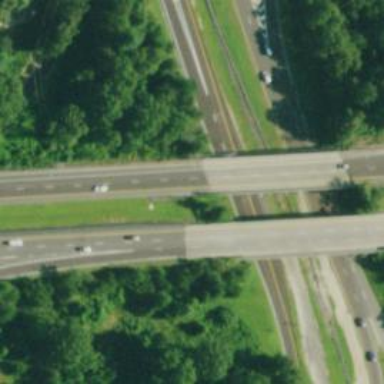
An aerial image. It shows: Urban freeway or expressway trunk highway.